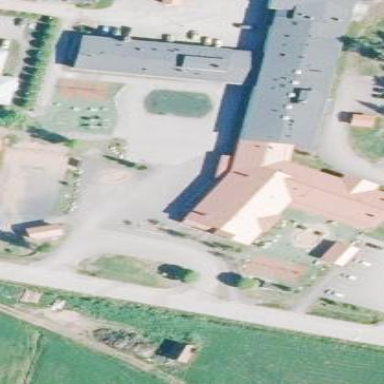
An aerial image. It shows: School building.